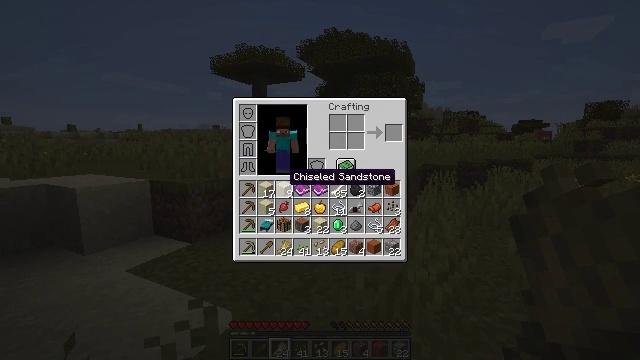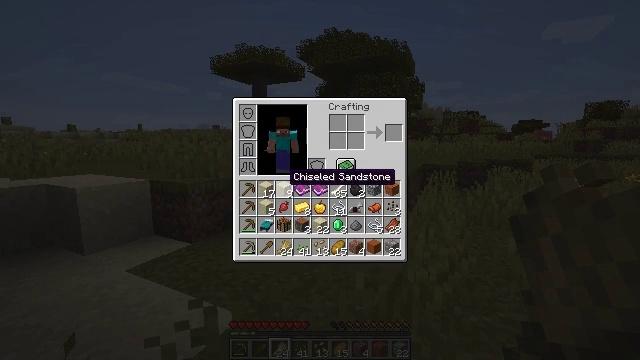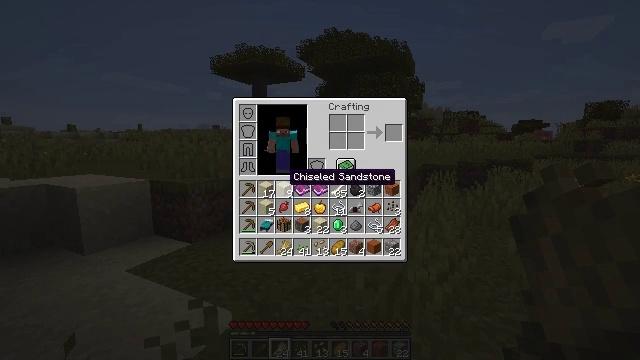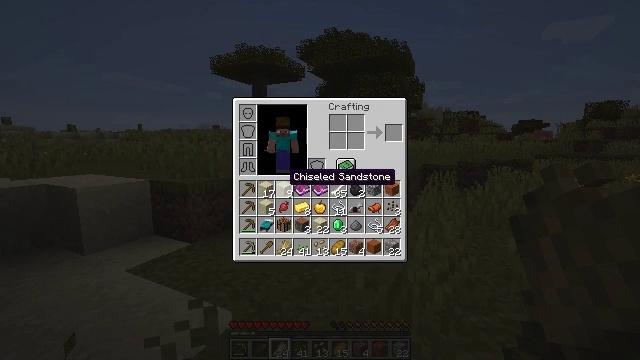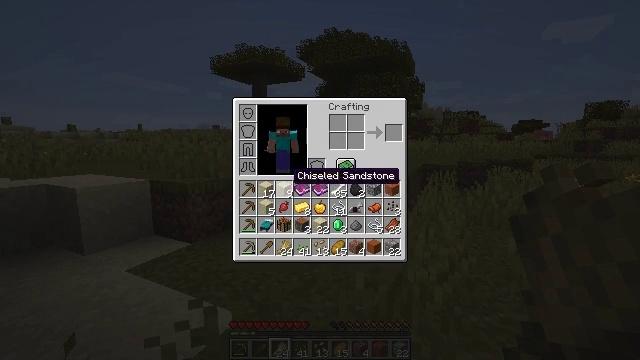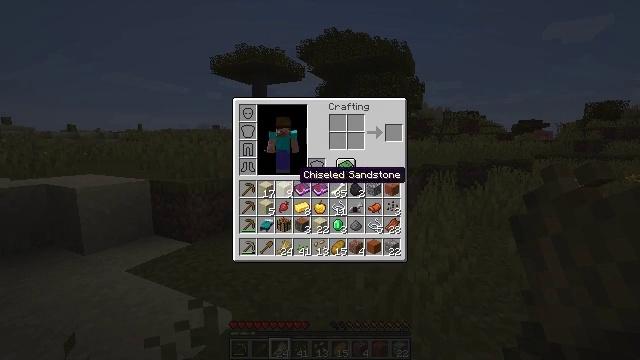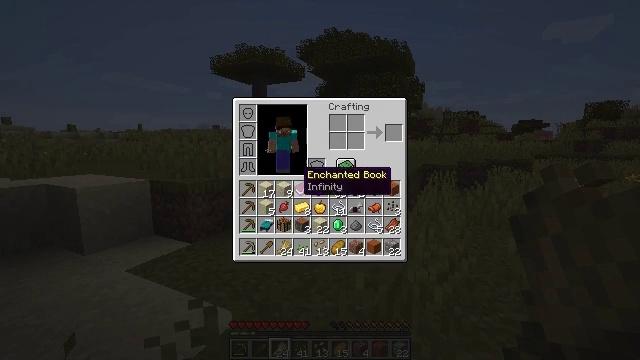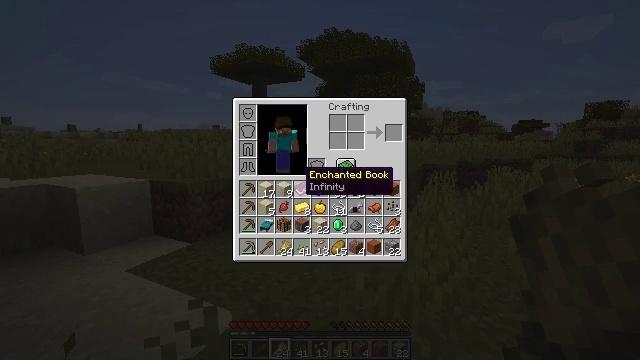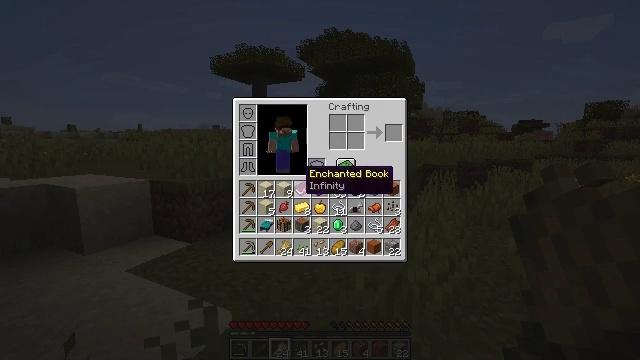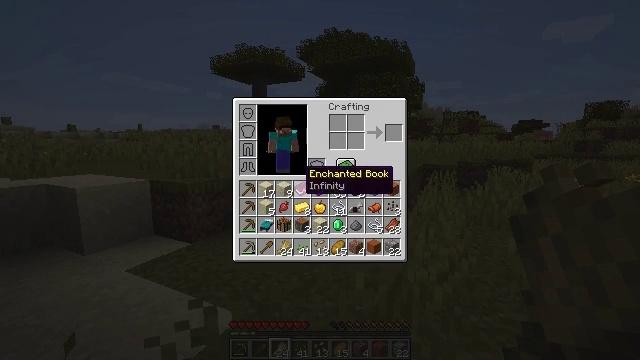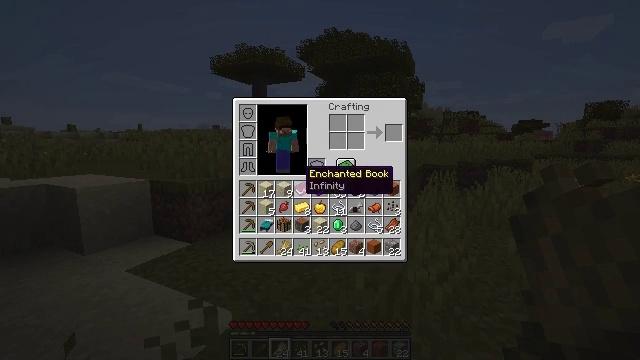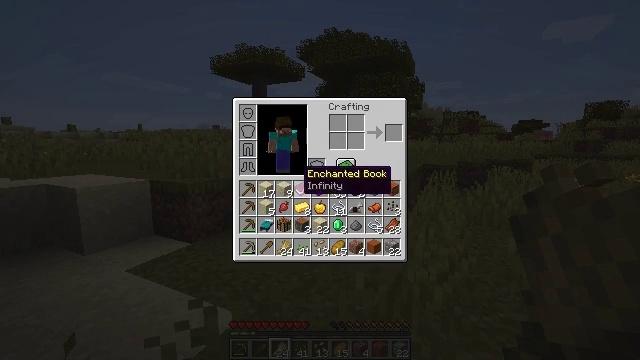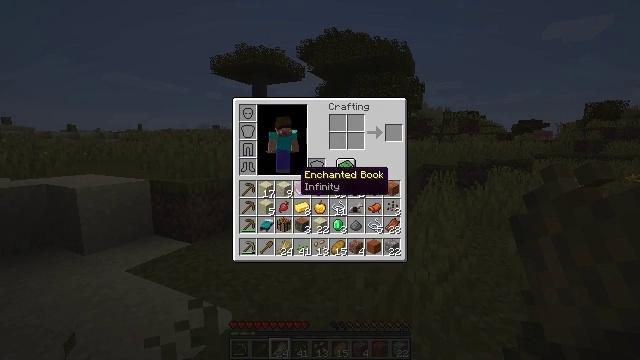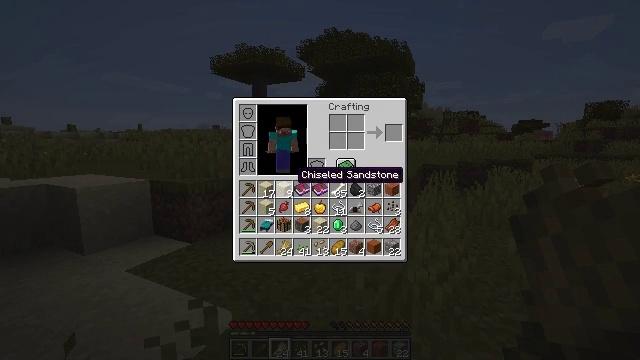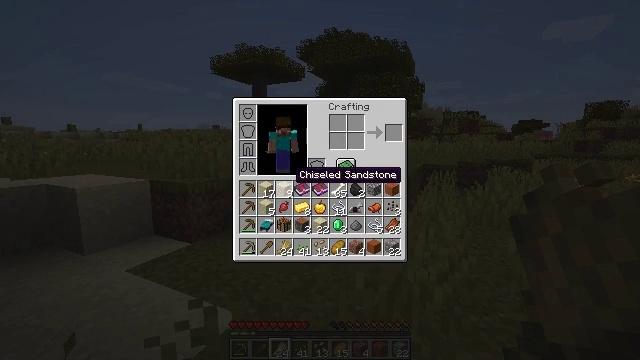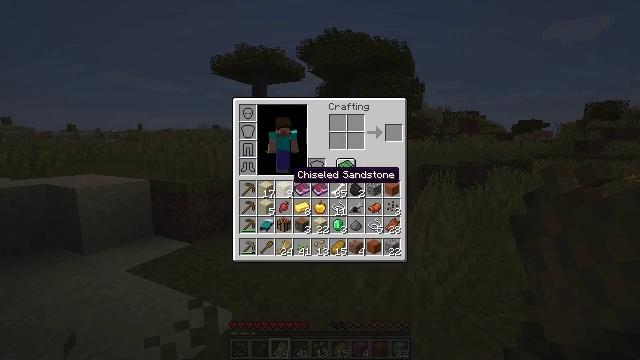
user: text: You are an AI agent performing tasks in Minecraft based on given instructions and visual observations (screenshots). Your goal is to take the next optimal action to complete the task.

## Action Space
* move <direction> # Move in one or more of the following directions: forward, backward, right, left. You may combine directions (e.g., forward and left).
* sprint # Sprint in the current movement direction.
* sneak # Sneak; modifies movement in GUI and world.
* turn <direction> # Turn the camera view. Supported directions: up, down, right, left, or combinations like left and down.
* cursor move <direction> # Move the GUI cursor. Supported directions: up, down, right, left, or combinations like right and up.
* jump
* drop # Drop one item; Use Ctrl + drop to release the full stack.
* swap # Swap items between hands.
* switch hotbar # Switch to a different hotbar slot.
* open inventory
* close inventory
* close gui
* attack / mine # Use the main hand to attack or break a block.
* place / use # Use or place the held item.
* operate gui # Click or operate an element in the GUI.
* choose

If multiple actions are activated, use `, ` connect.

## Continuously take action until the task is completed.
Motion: motion action
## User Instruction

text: Remove a chiseled sandstone from the inventory.
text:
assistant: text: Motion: no_op
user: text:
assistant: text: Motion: no_op
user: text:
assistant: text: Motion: no_op
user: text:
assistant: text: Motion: no_op
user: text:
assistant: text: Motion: no_op
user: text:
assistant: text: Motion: no_op
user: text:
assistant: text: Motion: no_op
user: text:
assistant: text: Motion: no_op
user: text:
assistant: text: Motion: no_op
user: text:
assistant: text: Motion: no_op
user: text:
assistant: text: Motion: no_op
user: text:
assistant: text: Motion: no_op
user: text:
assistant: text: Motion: no_op
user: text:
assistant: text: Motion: no_op
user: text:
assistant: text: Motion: no_op
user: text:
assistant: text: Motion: no_op
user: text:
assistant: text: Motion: no_op
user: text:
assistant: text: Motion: no_op
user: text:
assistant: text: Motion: no_op
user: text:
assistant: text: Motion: no_op
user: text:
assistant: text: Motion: no_op
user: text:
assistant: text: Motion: no_op
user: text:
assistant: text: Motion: no_op
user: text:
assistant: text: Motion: no_op
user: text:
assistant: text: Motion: no_op
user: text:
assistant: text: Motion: no_op
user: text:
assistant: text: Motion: no_op
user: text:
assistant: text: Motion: no_op
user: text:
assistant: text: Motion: no_op
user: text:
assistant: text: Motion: no_op